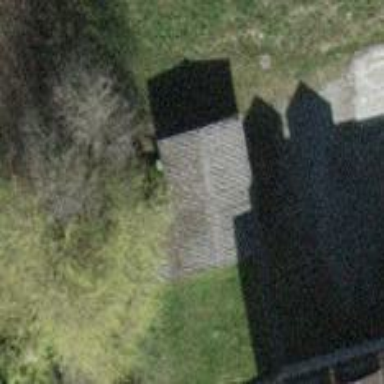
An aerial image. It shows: Shed building.